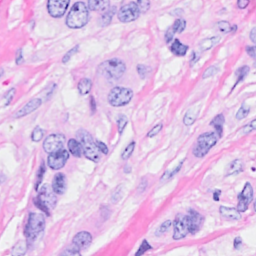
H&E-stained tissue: Breast